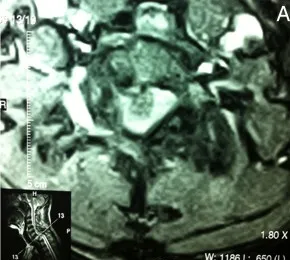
Computed tomography cervical spine axial images. Computed tomography images with.
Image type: radiology (ct)